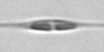
Label: Cylindrotheca